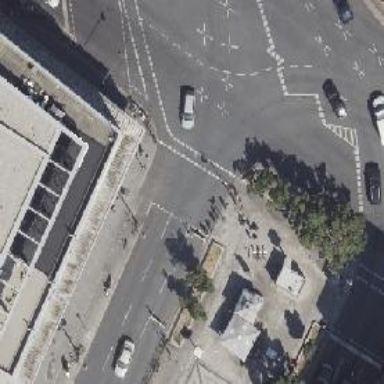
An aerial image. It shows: Cycleway with asphalt surface. There is crossing with traffic signals and island for crossing.